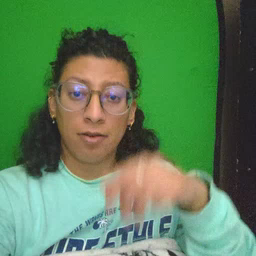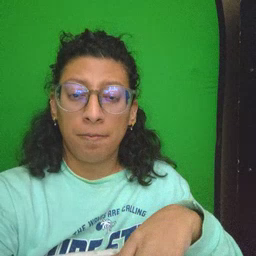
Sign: sun